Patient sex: M
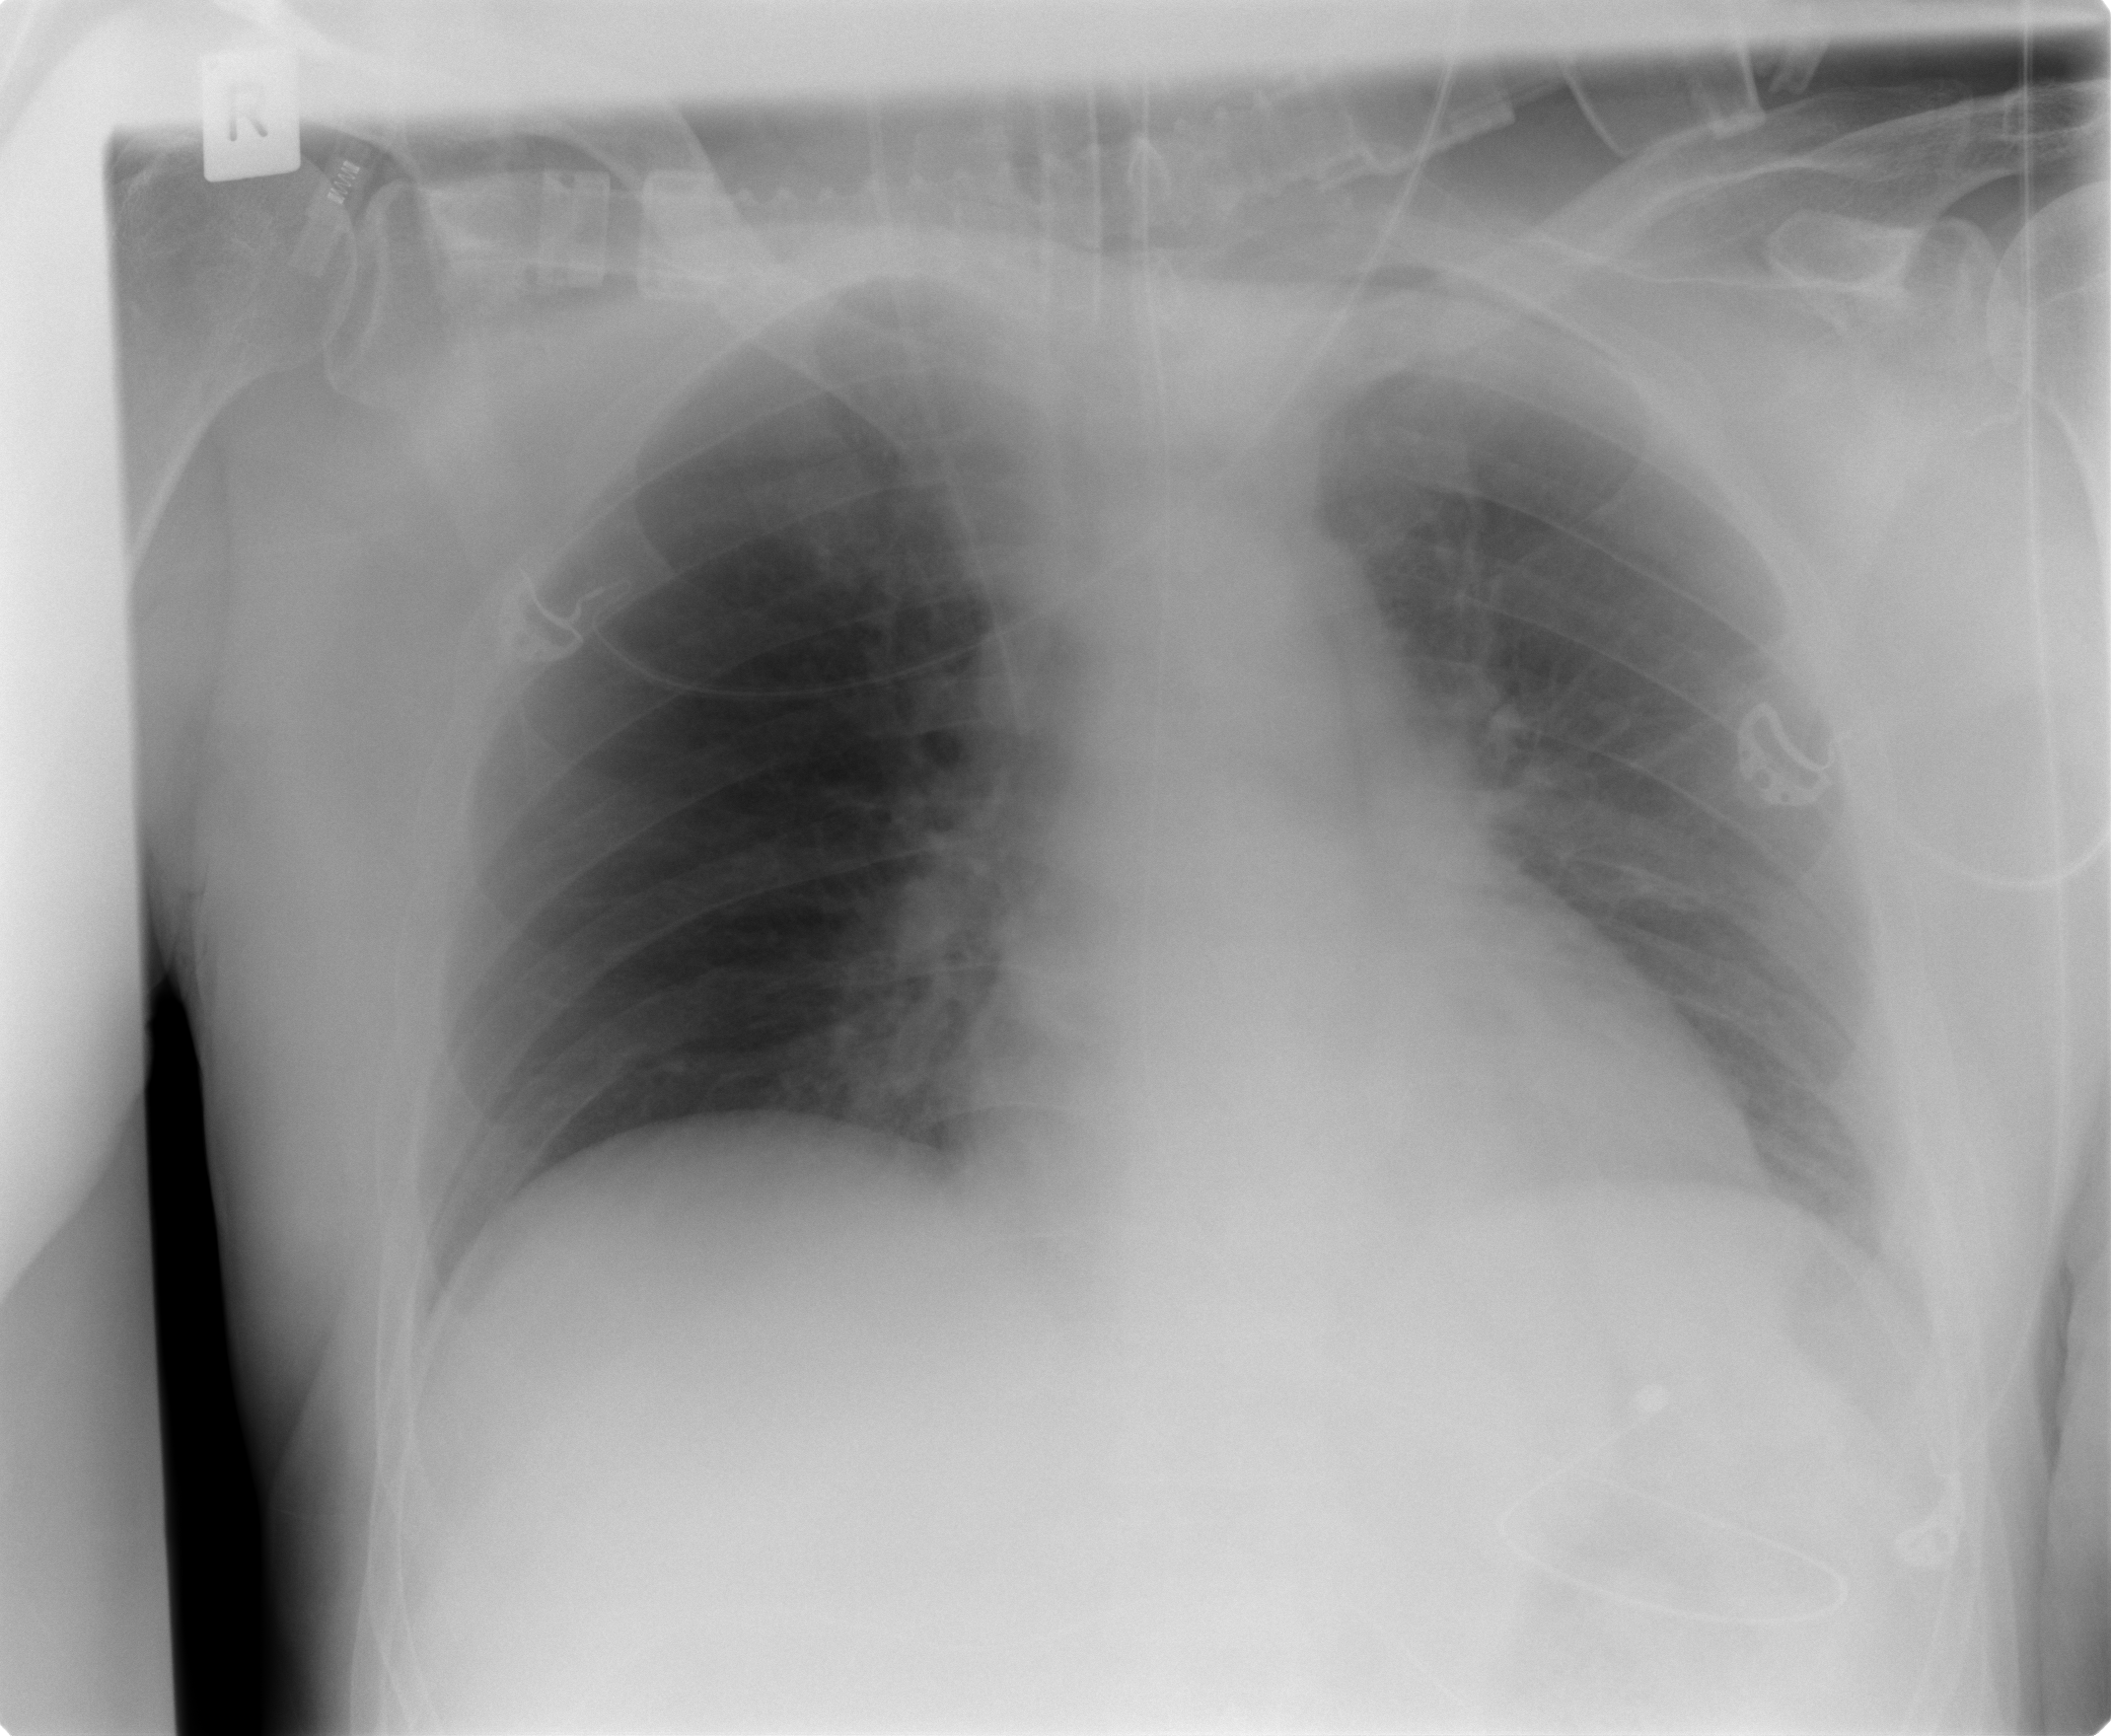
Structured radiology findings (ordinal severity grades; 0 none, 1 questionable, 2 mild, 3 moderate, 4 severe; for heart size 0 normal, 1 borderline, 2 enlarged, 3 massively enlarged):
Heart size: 1
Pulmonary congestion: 1
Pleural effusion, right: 0
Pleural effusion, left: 0
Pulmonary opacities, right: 0
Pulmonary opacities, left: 0
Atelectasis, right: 0
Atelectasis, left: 1